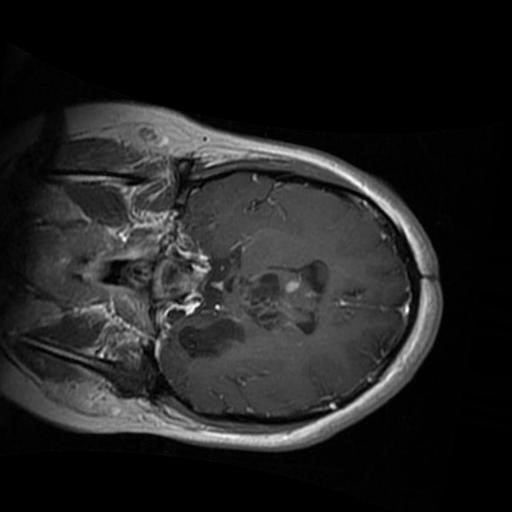
Label: brain_glioma